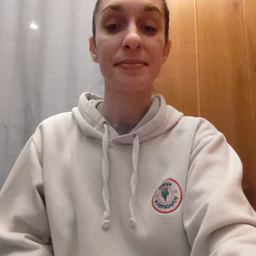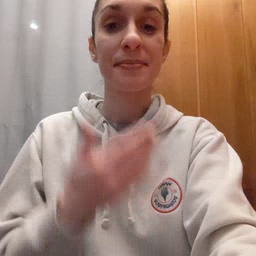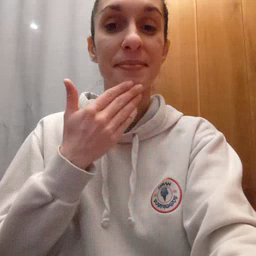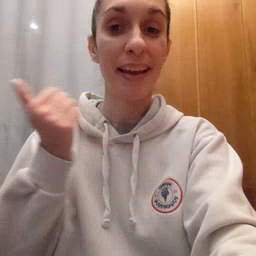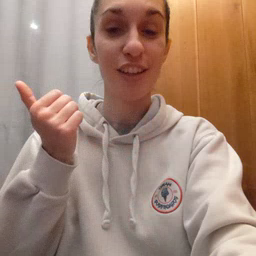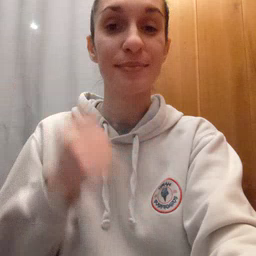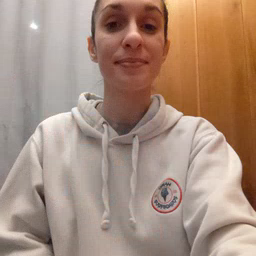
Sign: better